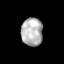
Tissue: prostate
Cell type: T cells
Senescence score: 0.3406
Nuclear area (px): 594
Mean DAPI intensity: 179.545